Question: I have a dropdown list that is repeated 30 times on a page. I have created a function that should take care of the 'value', but every time I step through in the browser the variable is always 'null'.
I am calling my 'select' like this:'onchange="showDropDown(capability_4_1_b,this.value)"'
my function:
'''
function showDropDown(id,value) {
var nc = document.getElementById(id);
if (value === "NC" || value === "OBS") {
nc.style.display = 'block';
} else {
nc.style.display = 'none';
}
}
'''
The div I am targeting is '<div id="capability_4_1_b" style="display:none;">'
I have looked in the source and the element is in the 'DOM' my JS files are at the bottom of the page.

The function above is how I started doing the 'functions' but I want to achieve this with one function. The functions work but too much repetition :).
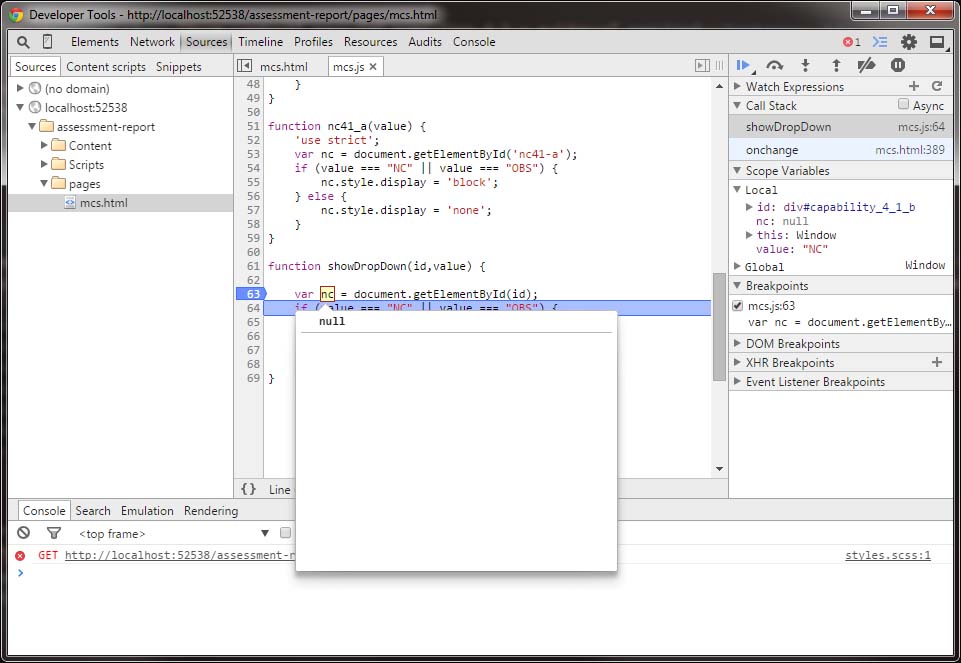
Answer: You'll need to pass an actual string:
'''
onchange="showDropDown('capability_4_1_b', this.value)"
^ ^
'''
Otherwise, you're actually <URL>, that's the reason why you don't get an error.